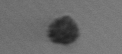
Label: Dinophyceae